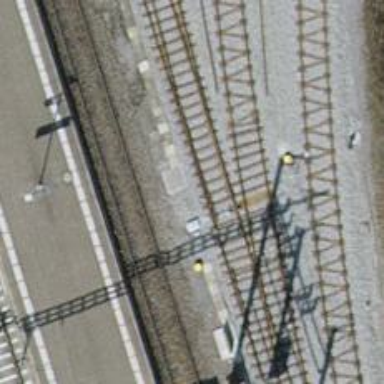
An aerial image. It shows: Railway siding with one electrified track and contact line for powering the train.